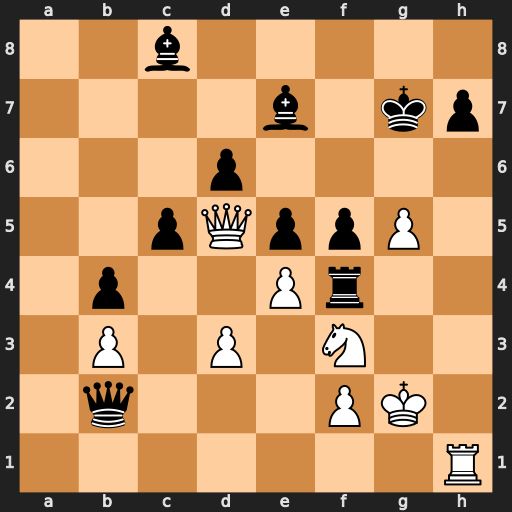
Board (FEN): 2b5/4b1kp/3p4/2pQppP1/1p2Pr2/1P1P1N2/1q3PK1/7R
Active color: w
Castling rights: -
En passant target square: -
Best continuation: Rxh7+ Kxh7 Qf7+ Kh8 Qe8+